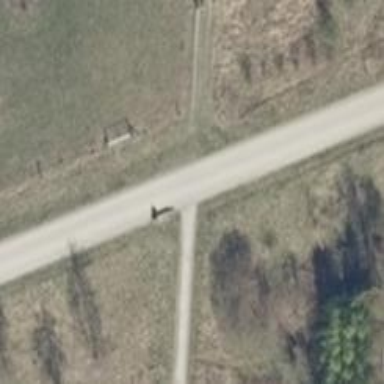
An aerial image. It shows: Footway along the road.